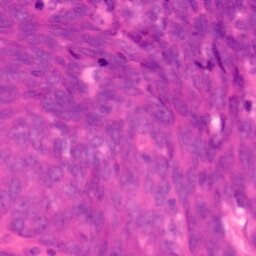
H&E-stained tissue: Colon